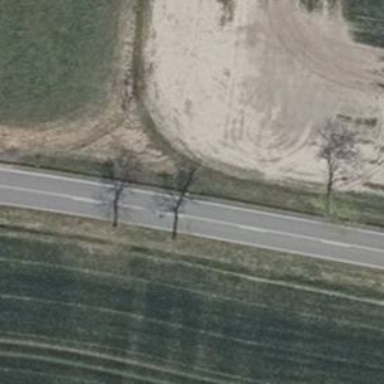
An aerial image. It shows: Row of deciduous broadleaved trees.